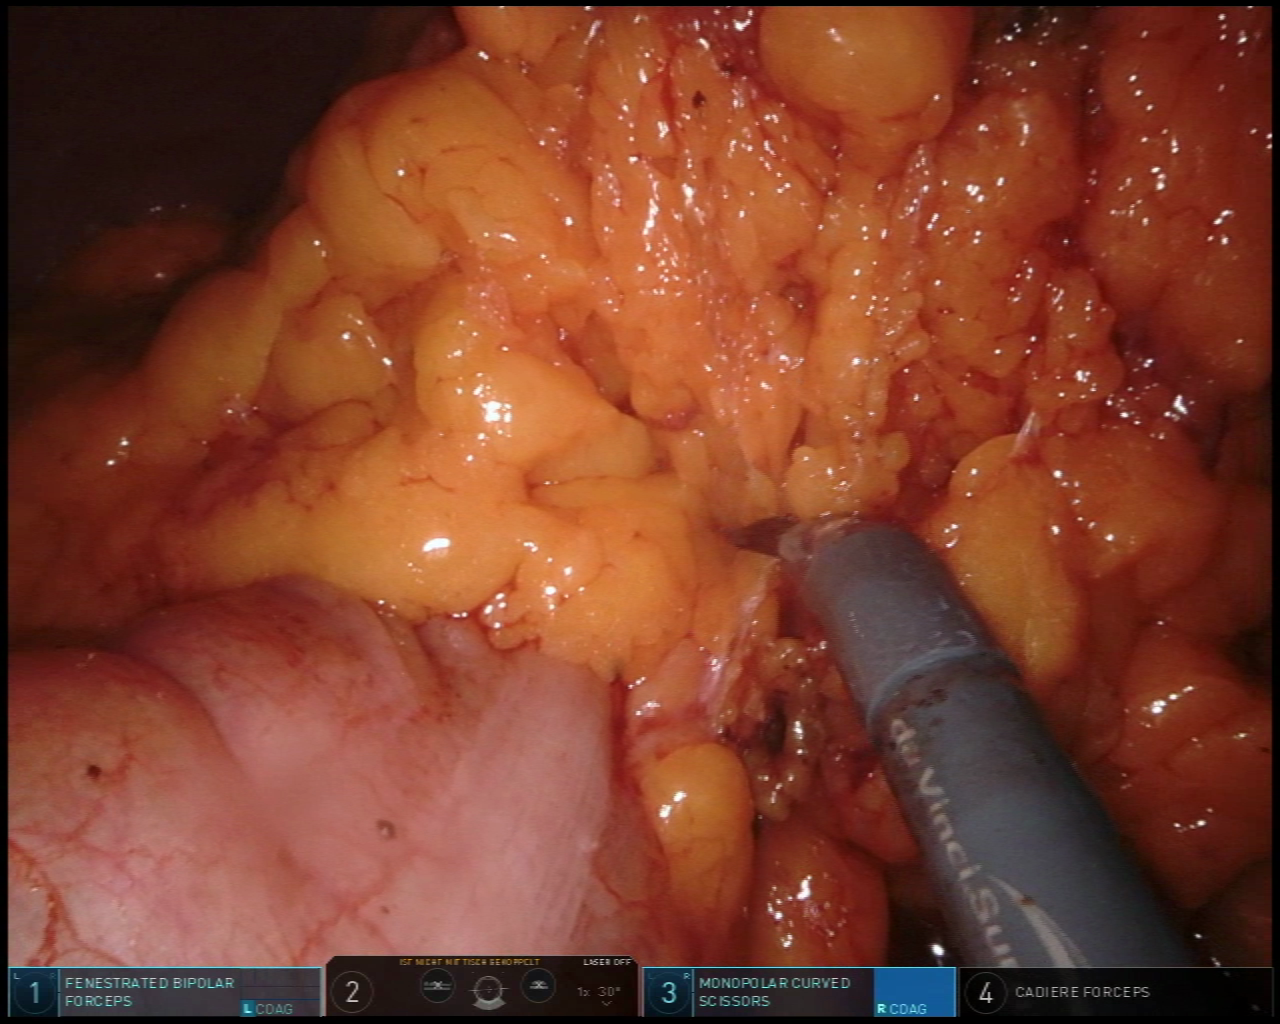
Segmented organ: colon
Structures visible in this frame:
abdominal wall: yes
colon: yes
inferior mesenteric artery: no
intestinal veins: no
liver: no
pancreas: no
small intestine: no
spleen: no
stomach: no
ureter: no
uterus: no
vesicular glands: no